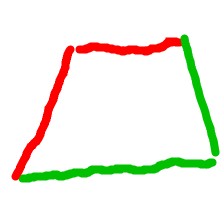
Shape: trapezoid